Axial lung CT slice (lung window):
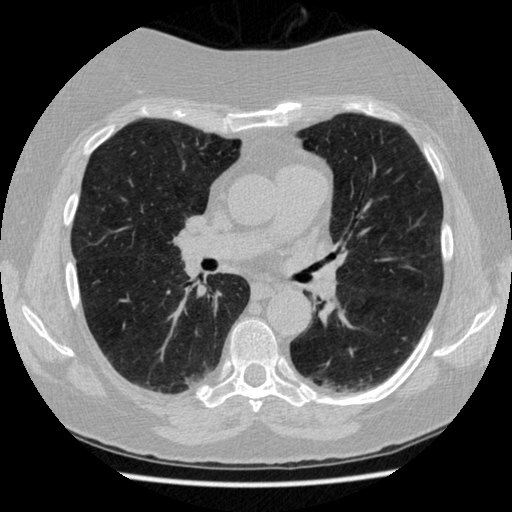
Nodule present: no